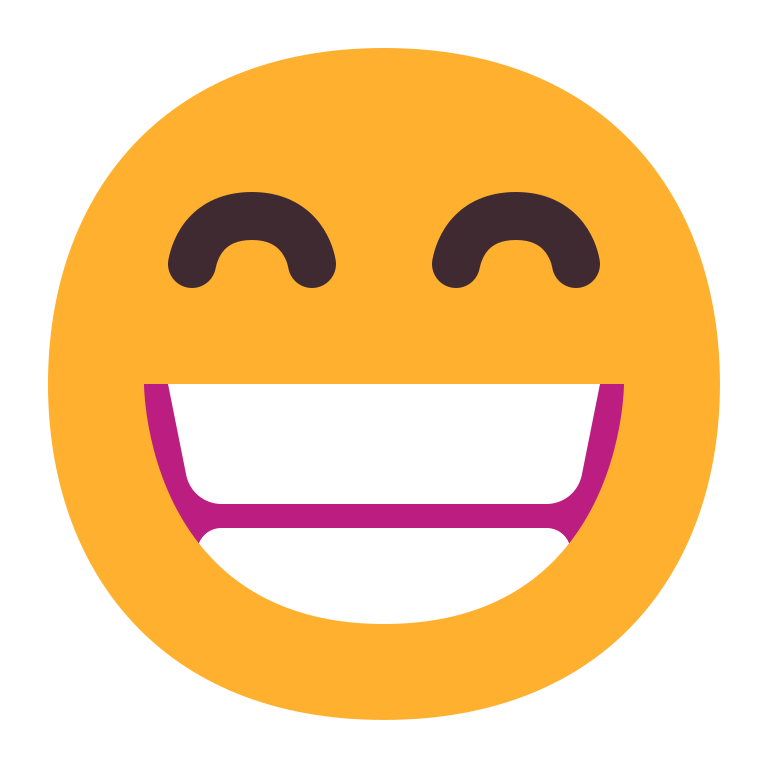
beaming face with smiling eyes flat